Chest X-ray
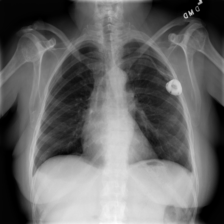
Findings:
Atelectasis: negative
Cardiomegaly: negative
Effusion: negative
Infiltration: negative
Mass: negative
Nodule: negative
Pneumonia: negative
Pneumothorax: negative
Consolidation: negative
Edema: negative
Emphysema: negative
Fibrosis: negative
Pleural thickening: negative
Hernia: negative